Field crop: maize
Growth stage: 2
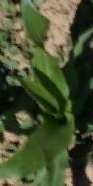
Species: maize